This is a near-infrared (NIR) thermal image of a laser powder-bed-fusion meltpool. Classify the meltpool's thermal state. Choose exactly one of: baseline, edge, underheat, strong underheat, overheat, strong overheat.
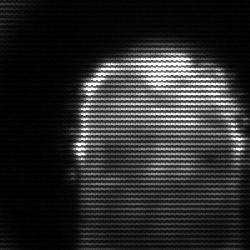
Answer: baseline